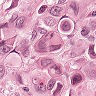
Metastatic tissue present: yes